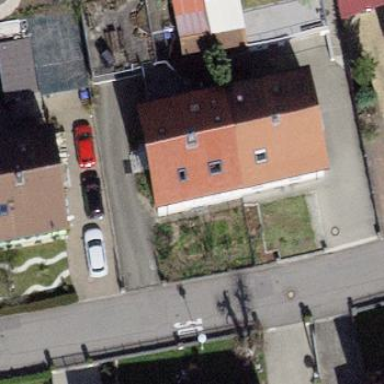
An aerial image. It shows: Semidetached house with gabled roof.